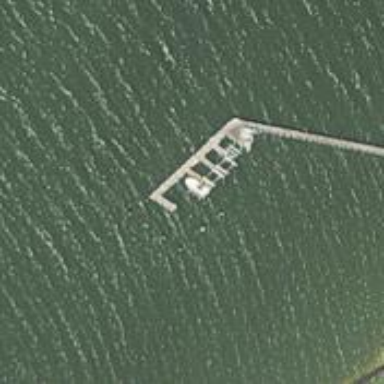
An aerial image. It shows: Man-made pier.